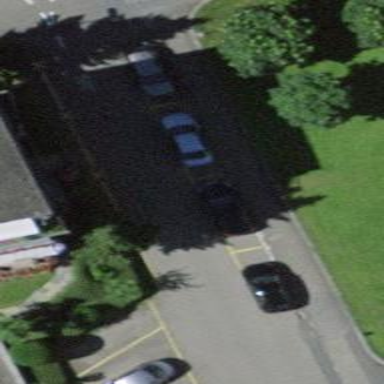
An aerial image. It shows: Parking lane for vehicles.